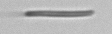
Label: fiber